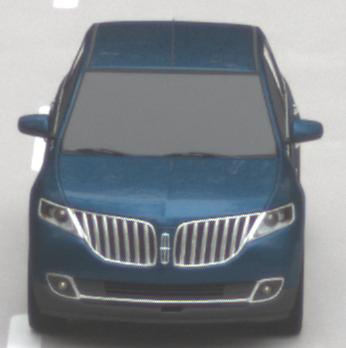
Make: Lincoln
Model: MKX
Detailed model: Gen. 1 CD3
Model produced from: 2010
Model produced until: 2015
Doors: 5
Color: blue
Road condition: dry road
Daytime: morning or afternoon
Contrast: low contrast